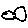
Label: fish